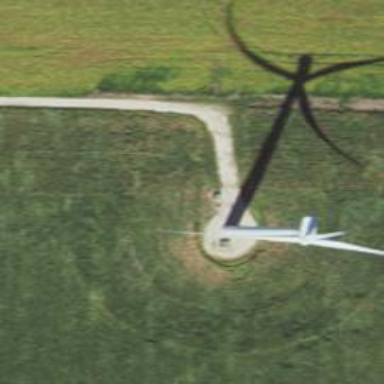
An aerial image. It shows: Wind generator using wind turbines of horizontal axis.